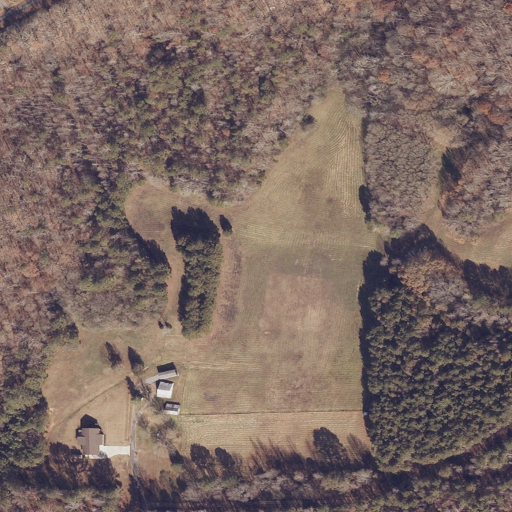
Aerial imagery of depression(s) in Alabama named Key Basin containing deciduous forest, pasture, evergreen forest, open development, mixed forest, and shrub